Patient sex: M
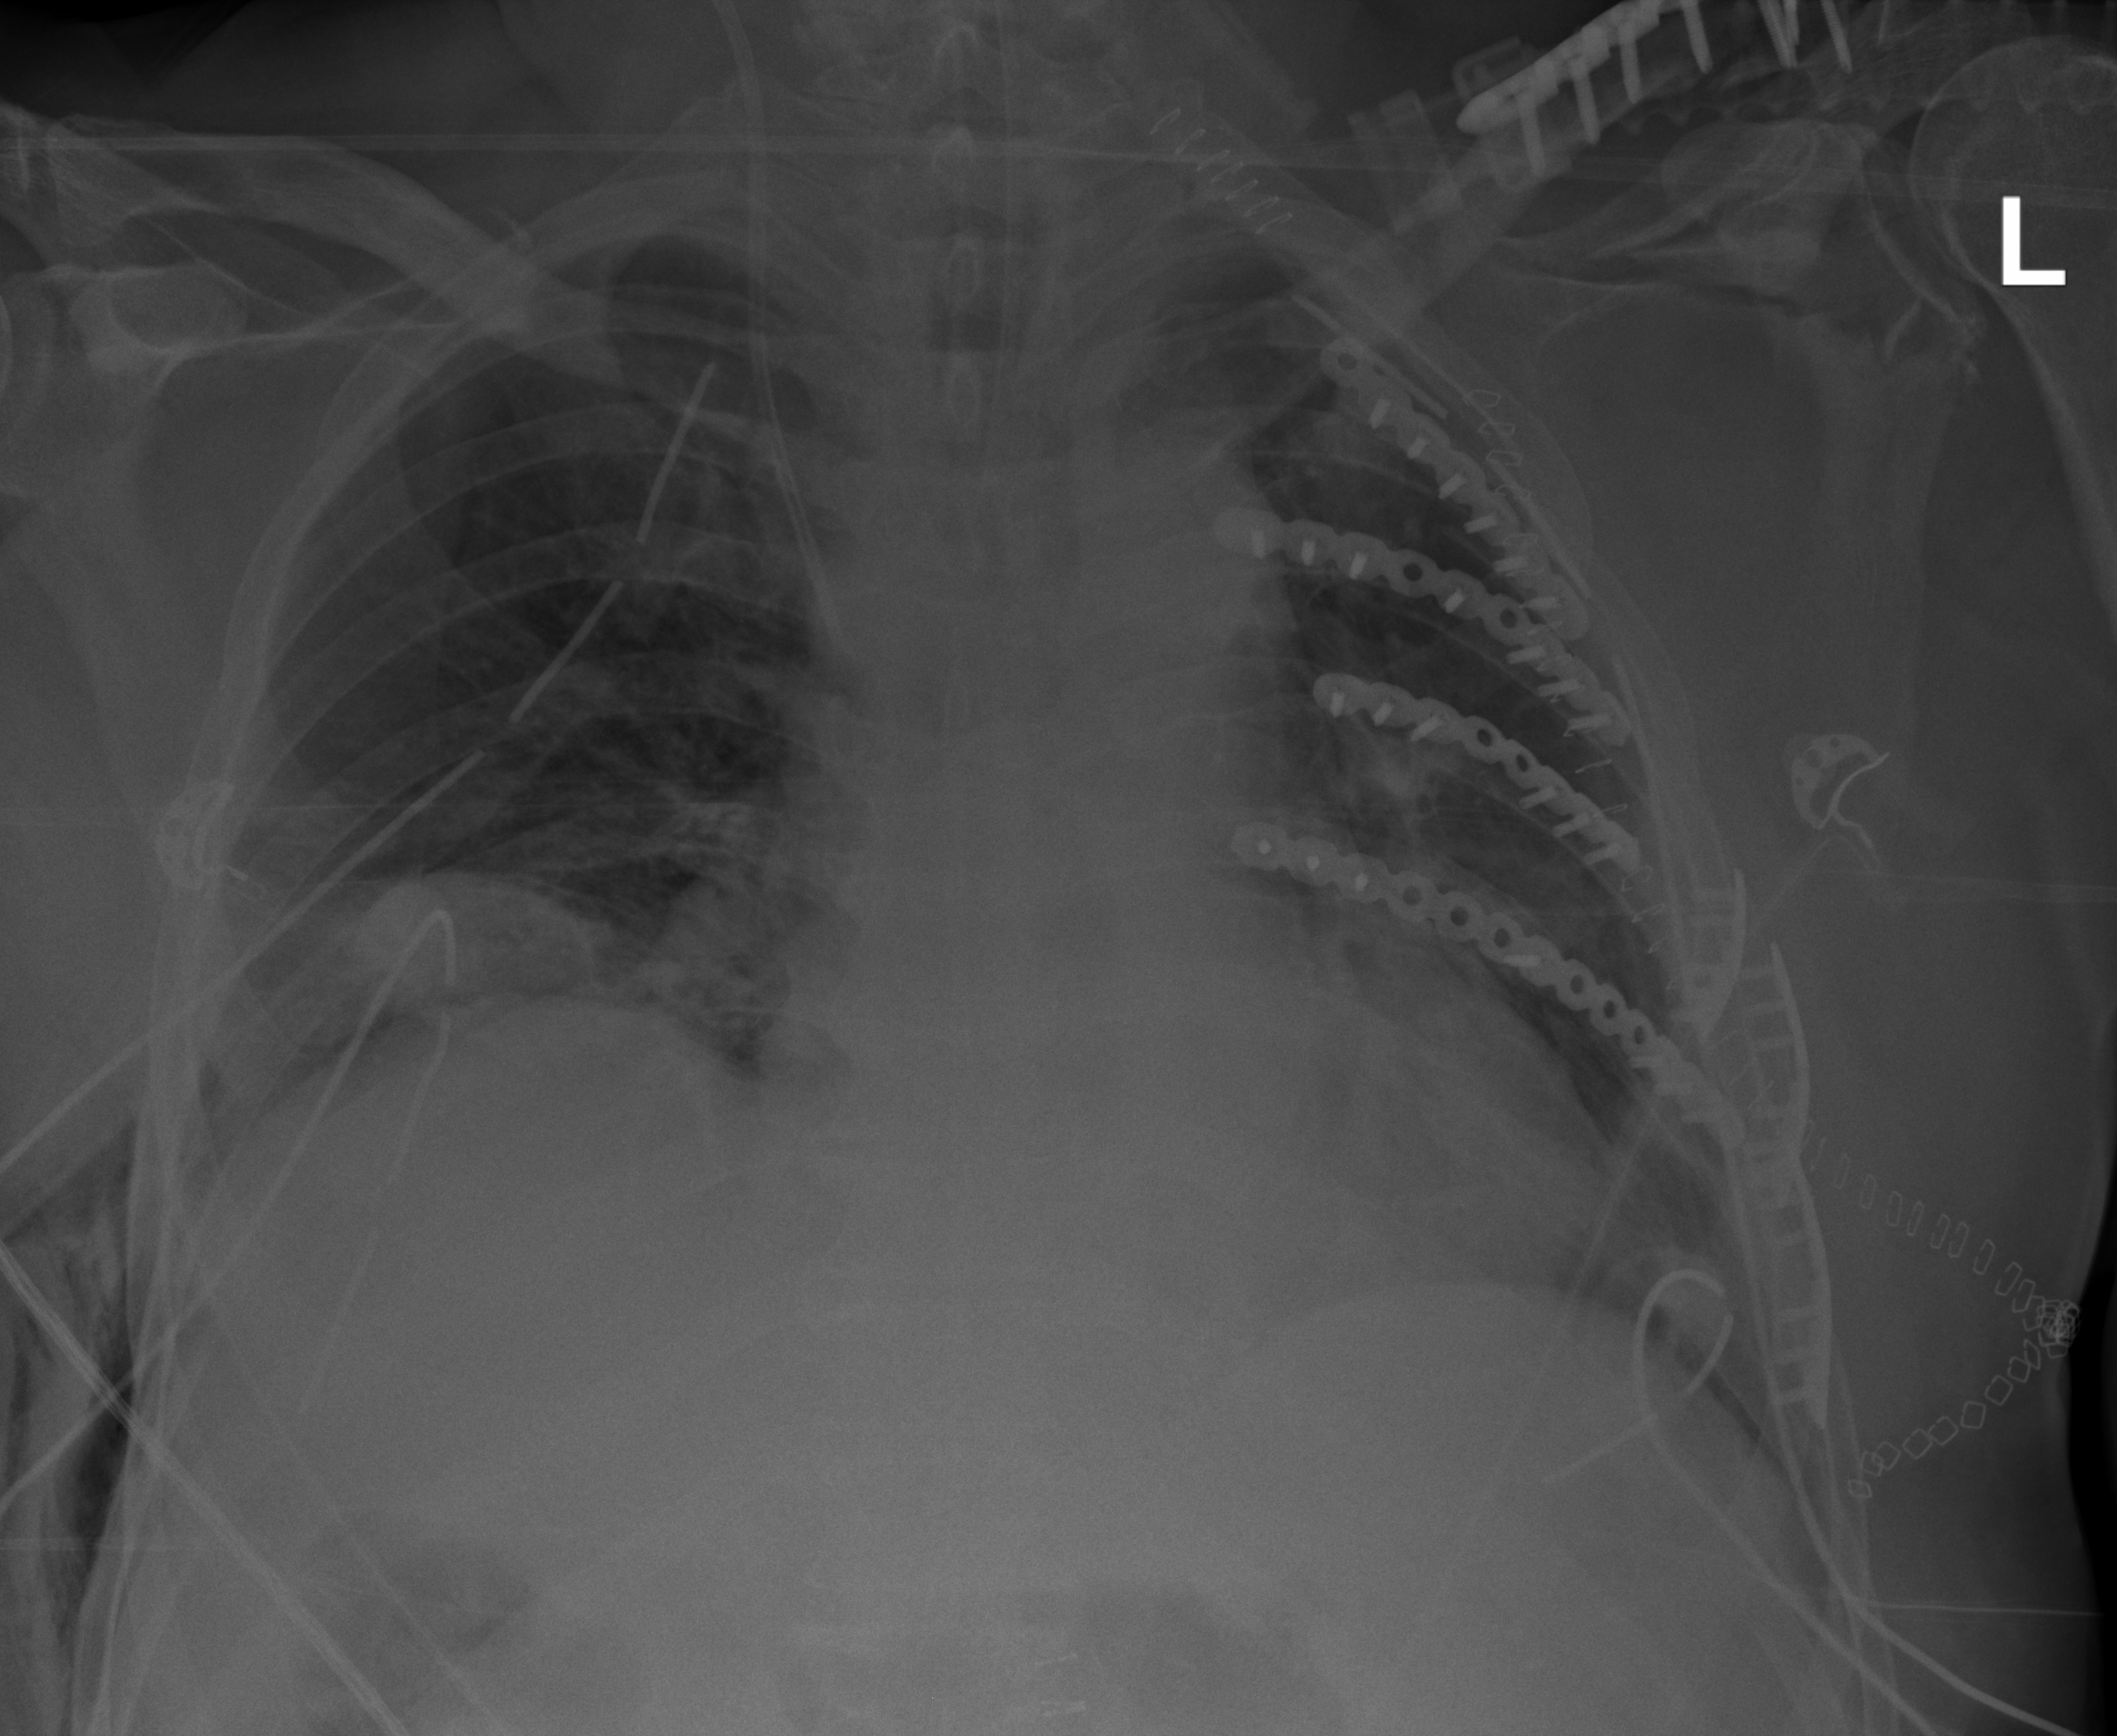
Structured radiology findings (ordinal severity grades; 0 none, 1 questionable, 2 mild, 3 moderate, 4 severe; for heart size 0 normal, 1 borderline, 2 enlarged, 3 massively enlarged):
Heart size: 0
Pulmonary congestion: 2
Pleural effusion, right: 2
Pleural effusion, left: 2
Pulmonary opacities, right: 0
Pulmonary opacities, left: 0
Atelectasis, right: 3
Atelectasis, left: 2